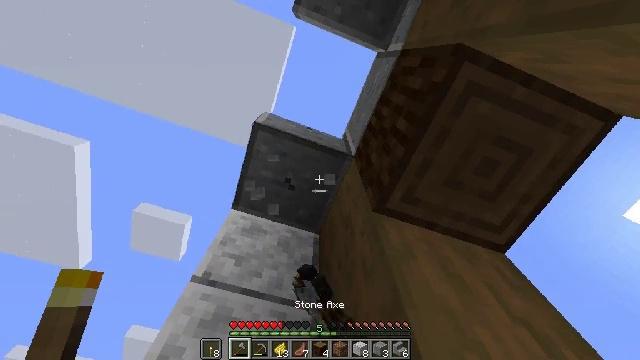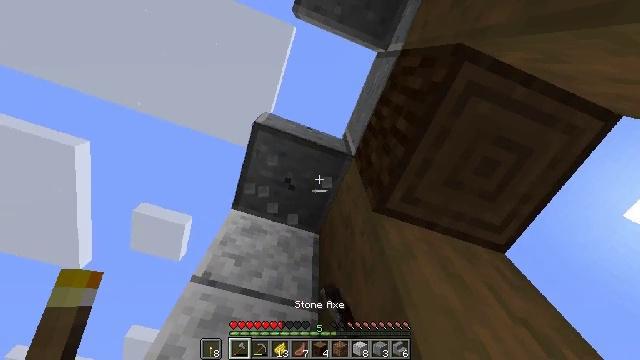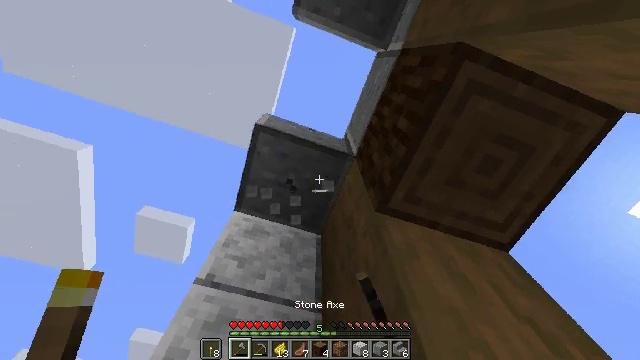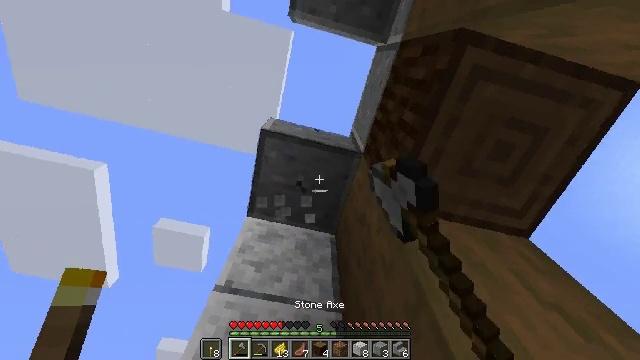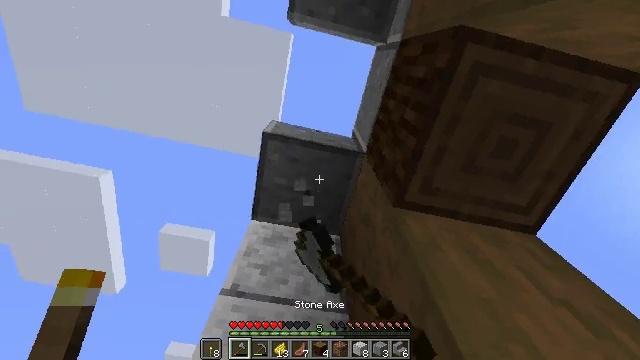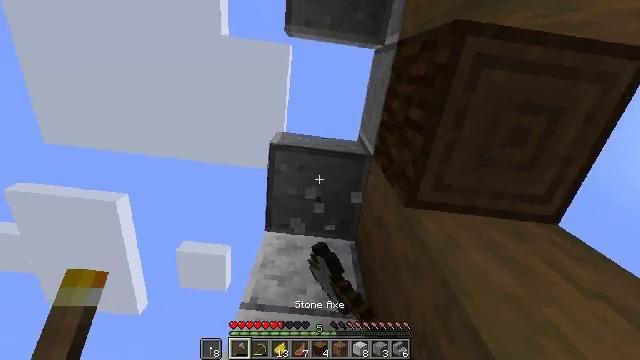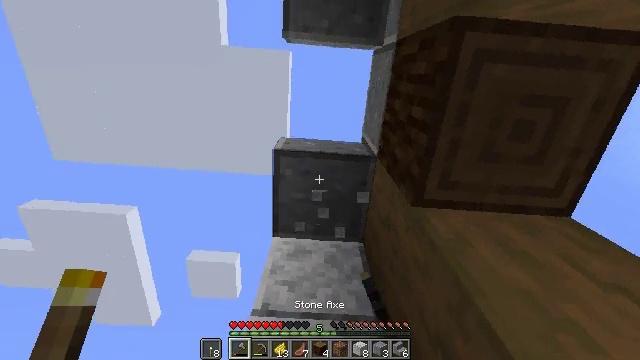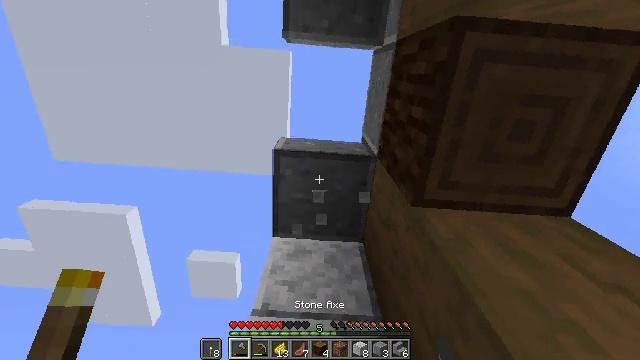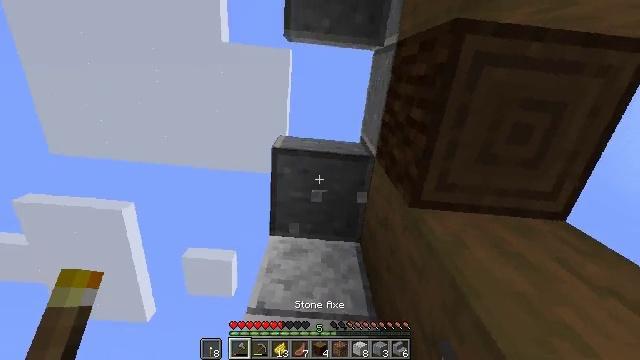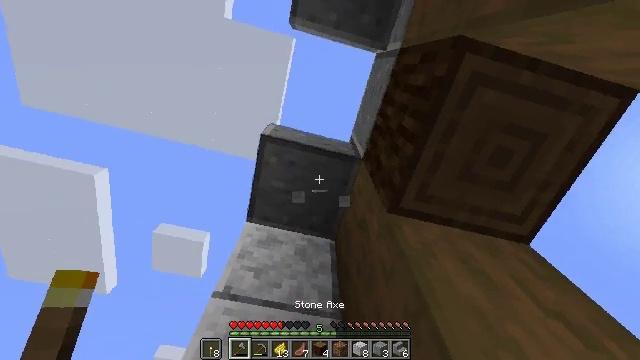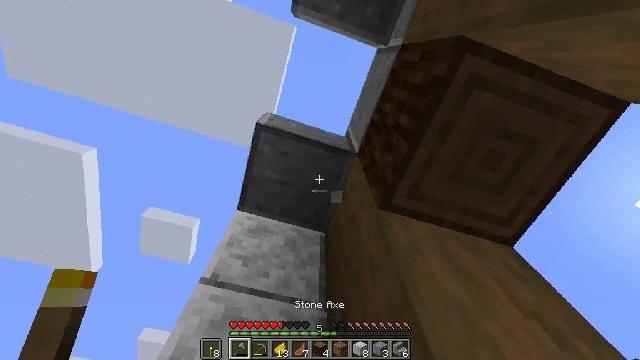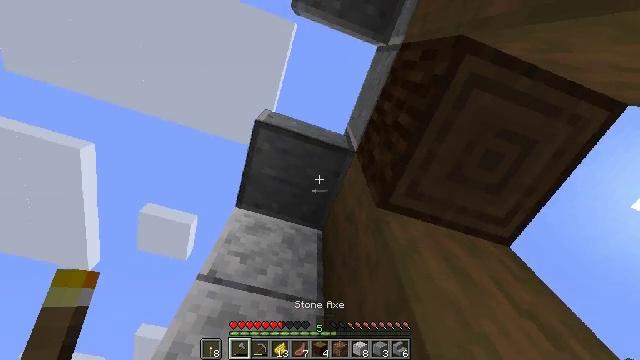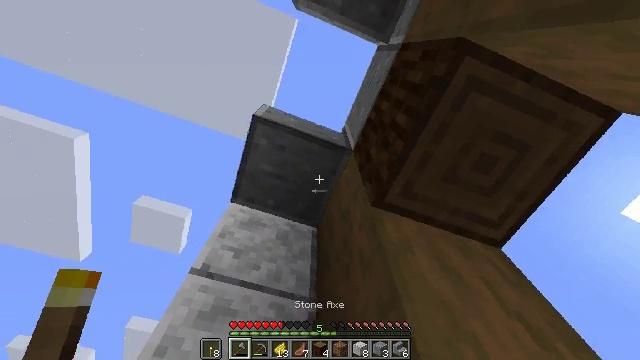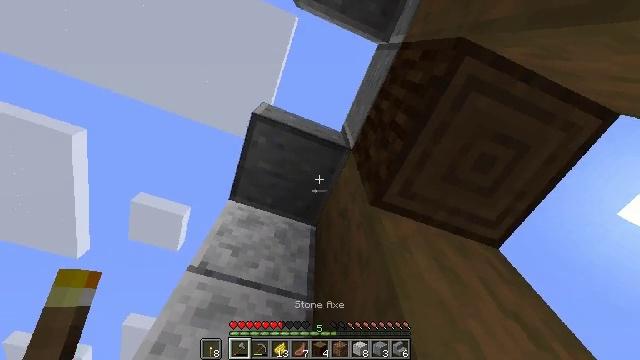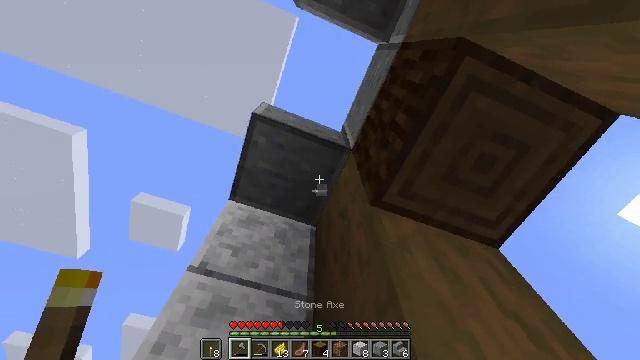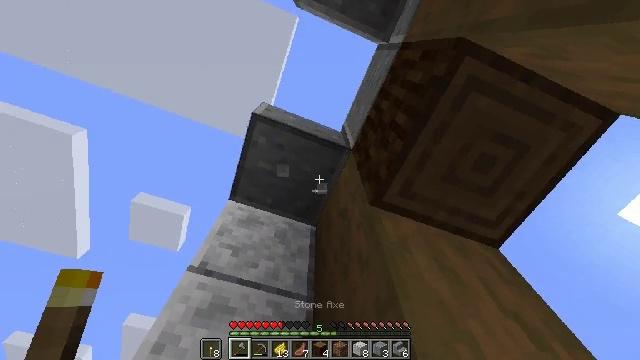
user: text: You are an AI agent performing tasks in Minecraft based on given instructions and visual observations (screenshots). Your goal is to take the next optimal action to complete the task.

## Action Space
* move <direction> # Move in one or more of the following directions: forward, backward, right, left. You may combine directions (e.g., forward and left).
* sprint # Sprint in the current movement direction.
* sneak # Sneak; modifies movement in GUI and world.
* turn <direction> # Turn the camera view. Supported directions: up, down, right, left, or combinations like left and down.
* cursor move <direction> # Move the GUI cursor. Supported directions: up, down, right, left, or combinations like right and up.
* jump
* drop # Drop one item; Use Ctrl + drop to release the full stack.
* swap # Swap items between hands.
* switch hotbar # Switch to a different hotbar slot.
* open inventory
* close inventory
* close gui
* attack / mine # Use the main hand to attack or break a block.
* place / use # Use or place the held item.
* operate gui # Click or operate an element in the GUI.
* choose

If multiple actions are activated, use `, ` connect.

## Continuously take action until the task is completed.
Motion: motion action
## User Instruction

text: Collect the polished andesite stairs.
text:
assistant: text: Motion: attack / mine
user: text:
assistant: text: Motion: attack / mine
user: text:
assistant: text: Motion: turn left, attack / mine
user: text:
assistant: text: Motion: turn left, attack / mine
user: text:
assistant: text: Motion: turn left and up, attack / mine
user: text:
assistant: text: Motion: turn left
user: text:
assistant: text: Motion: no_op
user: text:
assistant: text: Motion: turn right
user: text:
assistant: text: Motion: turn right and down
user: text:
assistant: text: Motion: turn right and down
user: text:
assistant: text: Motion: no_op
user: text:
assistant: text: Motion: turn right
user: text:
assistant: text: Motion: no_op
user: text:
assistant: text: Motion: attack / mine
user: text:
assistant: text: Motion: attack / mine
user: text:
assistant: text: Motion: attack / mine
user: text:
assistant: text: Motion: attack / mine
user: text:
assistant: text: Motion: turn left, attack / mine
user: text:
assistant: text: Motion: turn left and up, attack / mine
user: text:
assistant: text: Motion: turn left, attack / mine
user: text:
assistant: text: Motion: turn left, attack / mine
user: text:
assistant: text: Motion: attack / mine
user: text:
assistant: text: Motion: turn left, attack / mine
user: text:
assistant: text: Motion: attack / mine
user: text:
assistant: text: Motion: attack / mine
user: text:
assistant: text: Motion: attack / mine
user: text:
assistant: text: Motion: attack / mine
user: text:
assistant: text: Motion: attack / mine
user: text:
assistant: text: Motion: attack / mine
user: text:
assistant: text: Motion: attack / mine